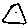
Label: triangle